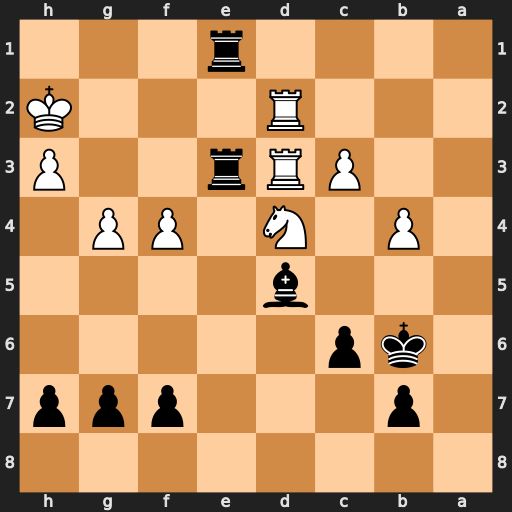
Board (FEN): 8/1p3ppp/1kp5/3b4/1P1N1PP1/2PRr2P/3R3K/4r3
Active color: b
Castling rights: -
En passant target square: -
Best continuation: Rh1#